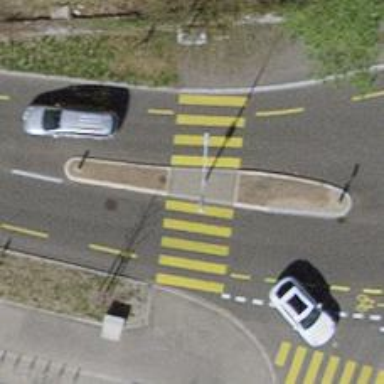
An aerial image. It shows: Uncontrolled zebra crossing with central island.